Aerial crown-view tile of a tropical tree (Barro Colorado Island, Panama), acquired 20240813:
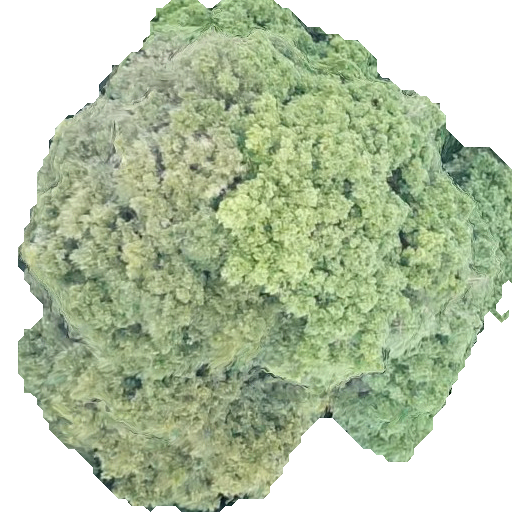
Species: Prioria copaifera
GBIF accepted scientific name: Prioria copaifera
Crown area: 281.015 m²